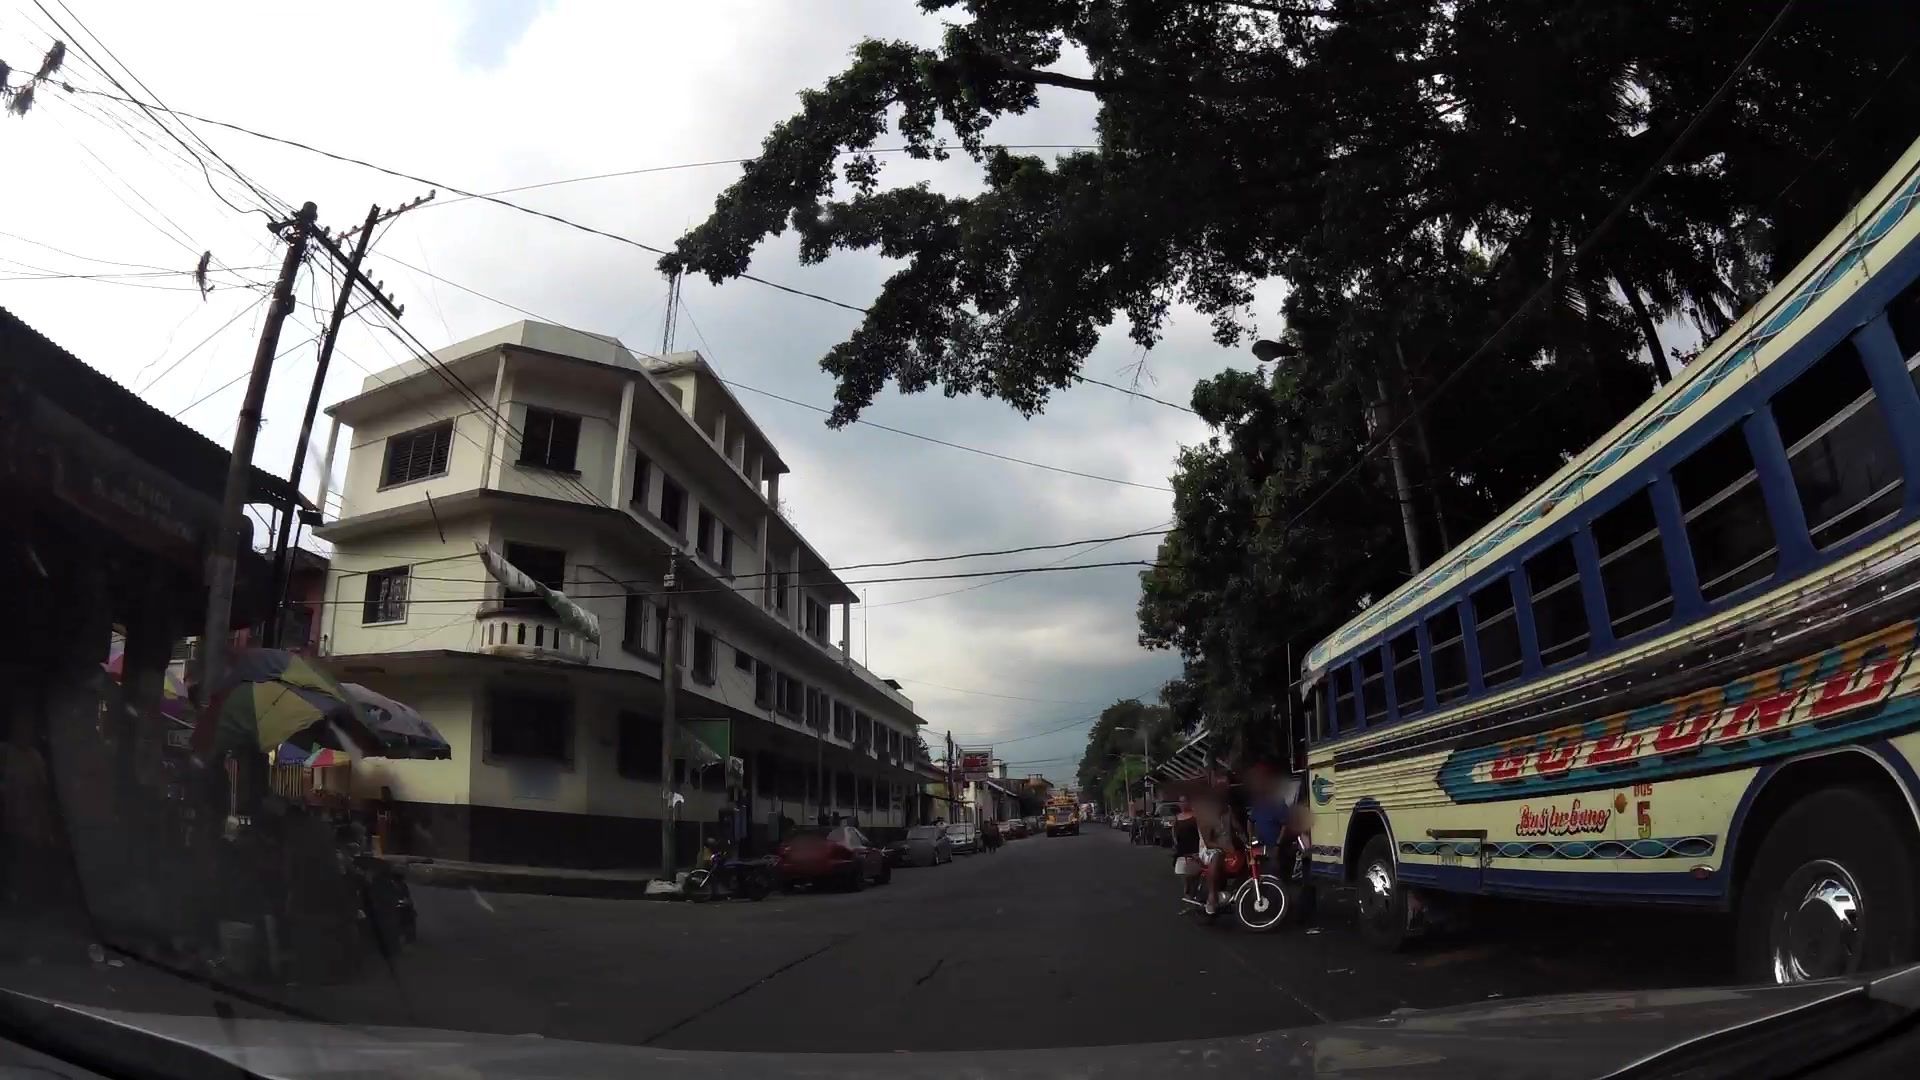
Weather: cloudy
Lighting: day
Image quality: good
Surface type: driving surface
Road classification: residential
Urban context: urban centre
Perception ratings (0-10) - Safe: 7, Lively: 6.95, Beautiful: 4.89, Boring: 2.77, Depressing: 2.74, Wealthy: 1.06